Field crop: maize
Growth stage: 2
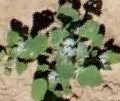
Species: chenopodium